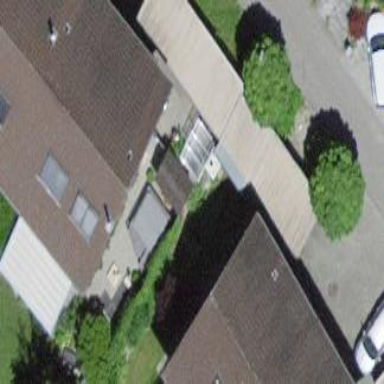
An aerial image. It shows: View of roof of building.